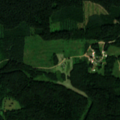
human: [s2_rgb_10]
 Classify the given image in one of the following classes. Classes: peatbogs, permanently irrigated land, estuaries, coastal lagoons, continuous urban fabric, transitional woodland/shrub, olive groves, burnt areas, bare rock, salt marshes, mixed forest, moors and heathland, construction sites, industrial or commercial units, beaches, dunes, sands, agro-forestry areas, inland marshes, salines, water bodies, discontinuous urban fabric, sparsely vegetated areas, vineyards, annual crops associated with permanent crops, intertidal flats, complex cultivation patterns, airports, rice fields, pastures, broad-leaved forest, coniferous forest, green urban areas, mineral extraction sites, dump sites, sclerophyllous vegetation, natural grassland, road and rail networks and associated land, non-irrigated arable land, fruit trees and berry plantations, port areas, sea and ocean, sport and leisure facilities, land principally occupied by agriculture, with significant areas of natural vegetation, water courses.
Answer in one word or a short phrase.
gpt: complex cultivation patterns, coniferous forest, mixed forest, transitional woodland/shrub